Interaction volume radius: 10 \u00c5
Interaction volume height: 15 \u00c5
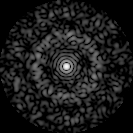
Disorder parameter: 0.8641